Question: I am have an app which requires to display user comments within a table cell. How can I set the dynamic height of the cell based on the contents of the cell like in Instagram?

Basically, I have texts and comments that have different length in different cells. Can anyone advise me on how I can implement the dynamic height method (like instagram)?
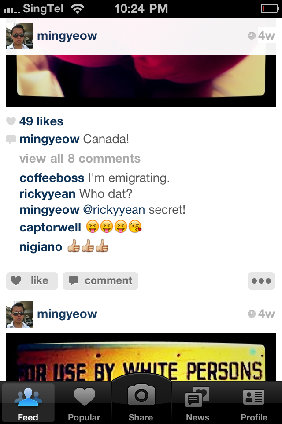
Answer: Check the <URL>.
'''
- (CGFloat)tableView:(UITableView *)tableView
heightForRowAtIndexPath:(NSIndexPath *)indexPath
'''
Bear in mind you can't reference the cell from this method, so you want to calculate the height of the contents separately and use it to generate the height.